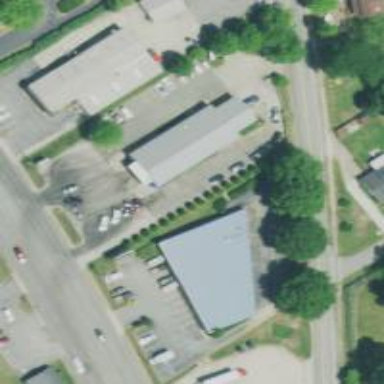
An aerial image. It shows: Convenience shop.